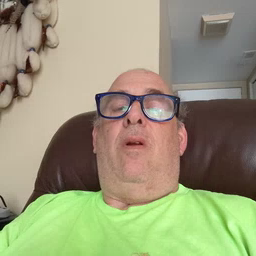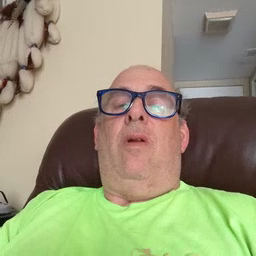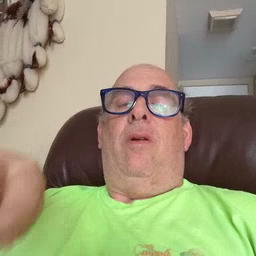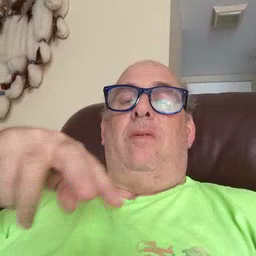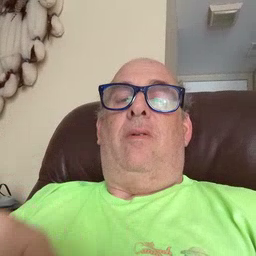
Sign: dance